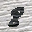
Label: 8